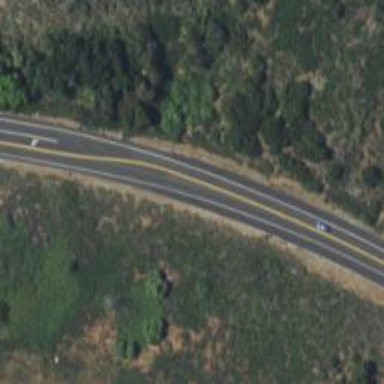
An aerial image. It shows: Secondary road with asphalt surface.